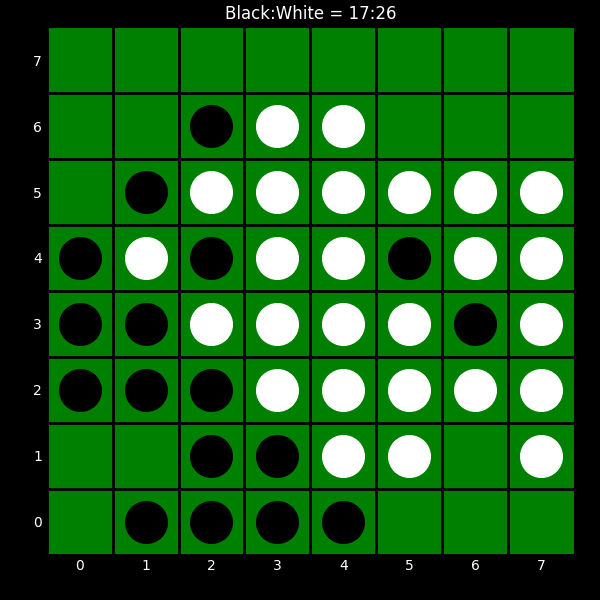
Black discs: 17
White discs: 26